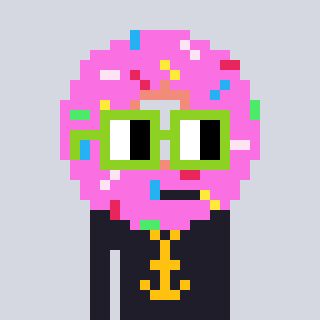
a pixel art character with square light green glasses, a doughnut-shaped head and a grayscale-colored body on a cool background